Question: Windows 8.1 comes with a feature called "SlideToShutdown". I am trying to call that executable file programmatically. I tried 'Process.Start();' in C#, 'Shell()' in VB and '(void)system();' in C.
It says error as ''C:\Windows\System32\SlideToShutdown.exe' is not recognized as an internal or external command, operable program or batch file'. But in command prompt when I execute 'start C:\windows\system32\slidetoshutdown.exe' it works perfectly.

This is my C program (named a.c) to call it
'''
#include <stdlib.h>
#include <stdio.h>
int main()
{
(void)system("C:\Windows\System32\SlideToShutDown.exe");
return(0);
}
'''
Please help me.
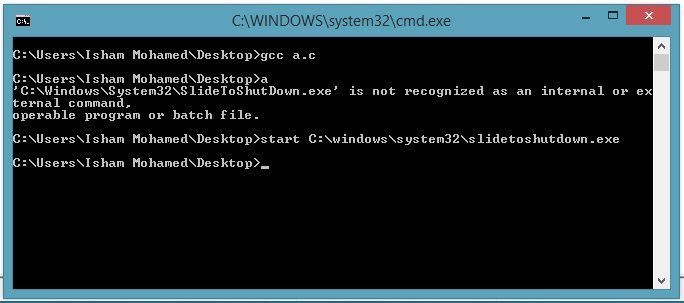
Answer: You are probably using the 64-bit version of Windows. Your program is however a 32-bit process. It is subjected to <URL>, it will actually look in the c:\windows\syswow64 directory for the program. The home directory for 32-bit executables. Where it doesn't exist.
The workaround is to use 'c:\windows\sysnative\slidetoshutdown.exe'. The "sysnative" part of the directory name will be mapped to system32 for a 32-bit process. You should technically also lookup the home directory, it isn't necessarily c:\windows. GetWindowsDirectory() function.
If you do this in a managed project then simply change the Project + Properties, Build tab, Platform target setting. Favor AnyCPU, turn off the "Prefer 32-bit" option for VS2012 and up. Which will make your program run as a 64-bit process and thus won't get redirected. Now simply Process.Start("slidetoshutdown.exe") will work. Creating a 64-bit C program isn't hard either, just change the target platform to x64.